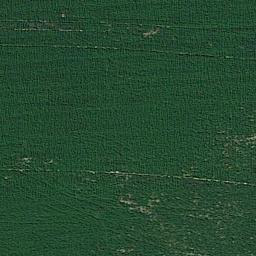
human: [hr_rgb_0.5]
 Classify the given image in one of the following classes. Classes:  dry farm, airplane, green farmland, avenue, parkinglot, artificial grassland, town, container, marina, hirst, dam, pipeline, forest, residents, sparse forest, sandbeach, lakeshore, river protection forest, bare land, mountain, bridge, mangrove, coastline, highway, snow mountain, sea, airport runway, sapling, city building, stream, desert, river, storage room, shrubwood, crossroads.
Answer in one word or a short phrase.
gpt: artificial grassland